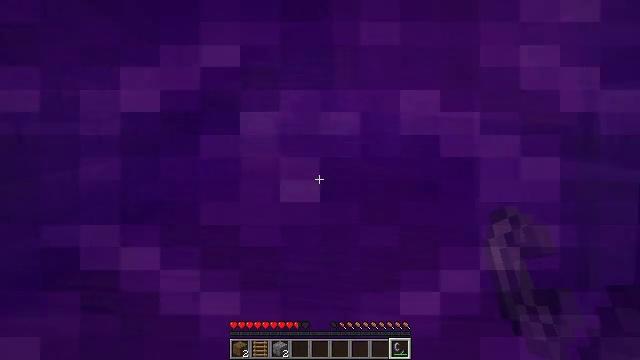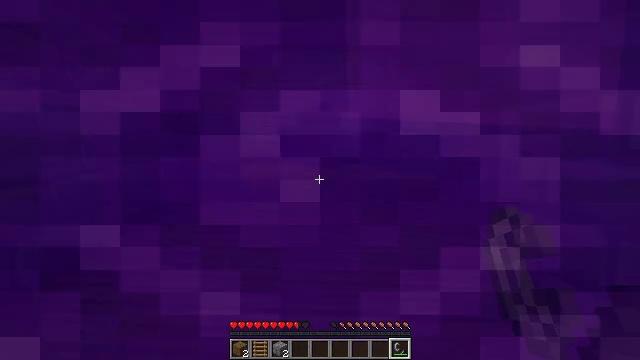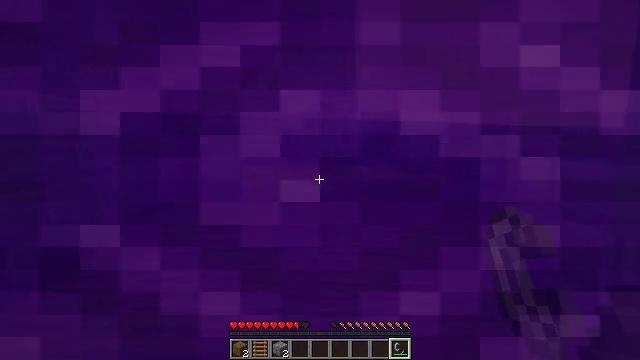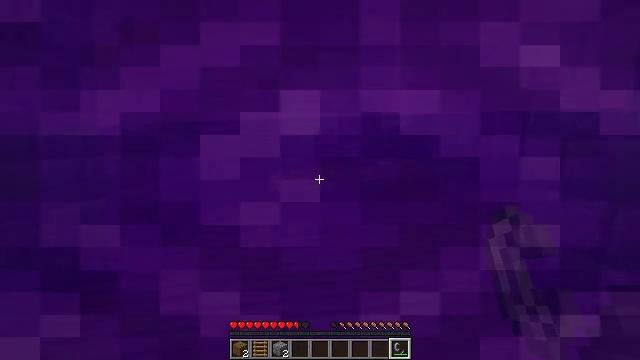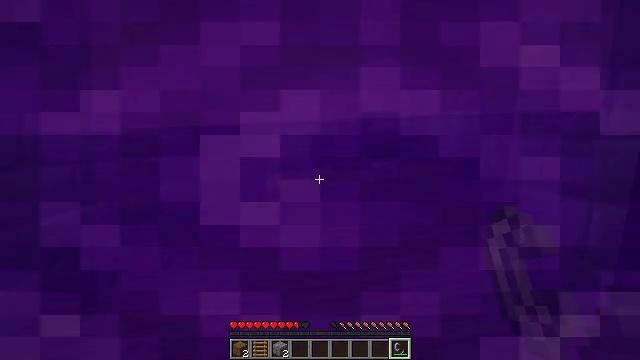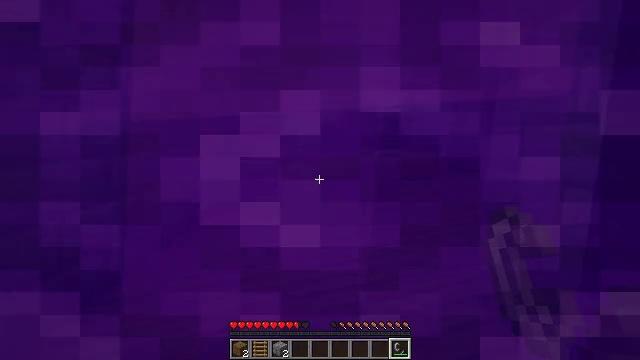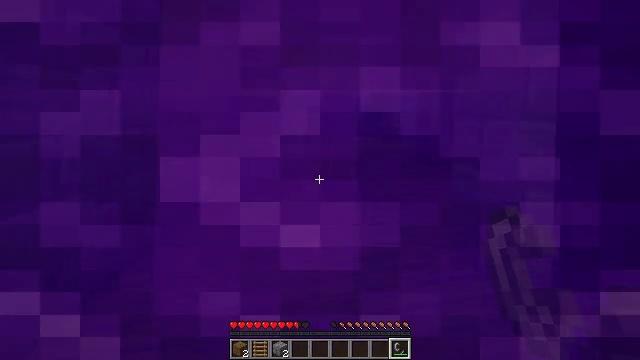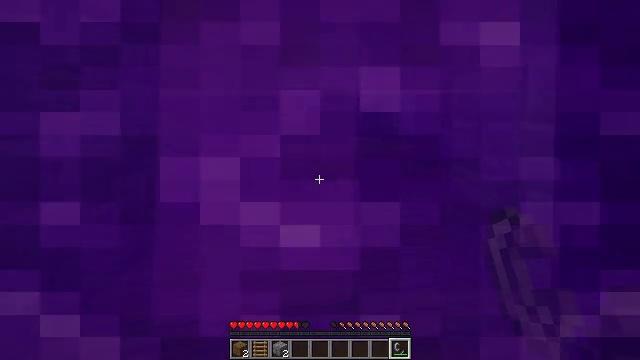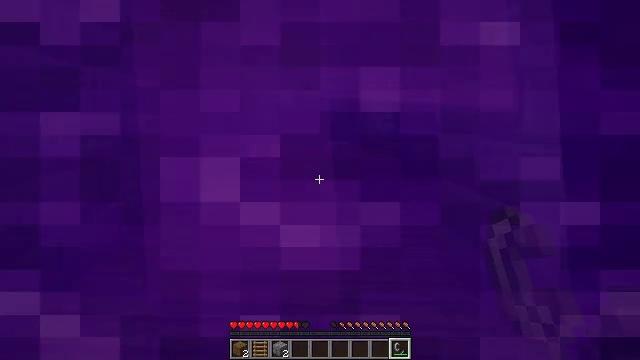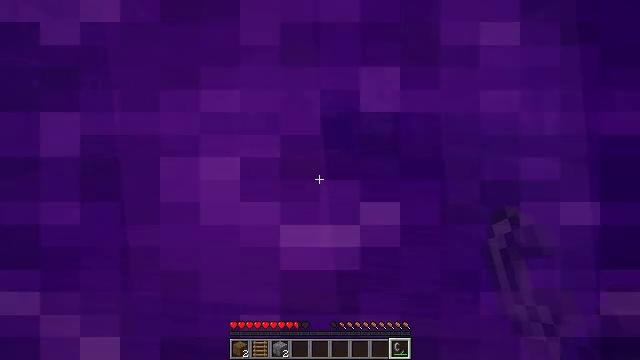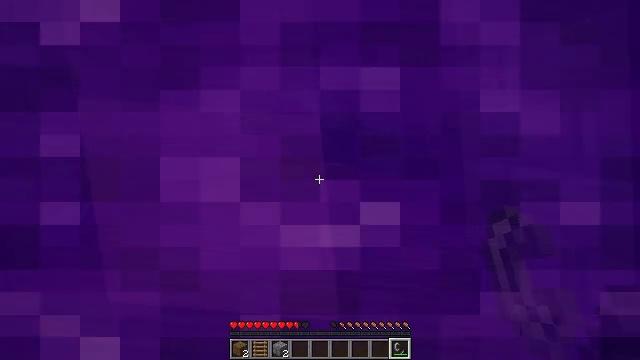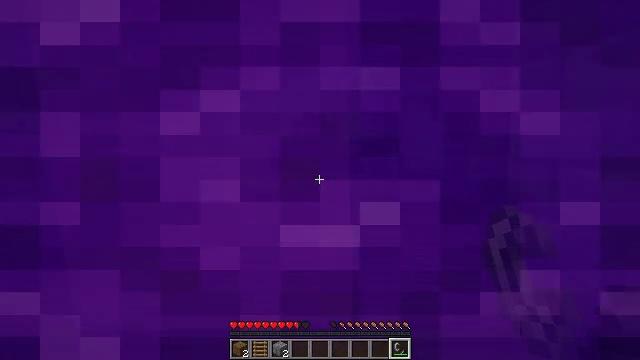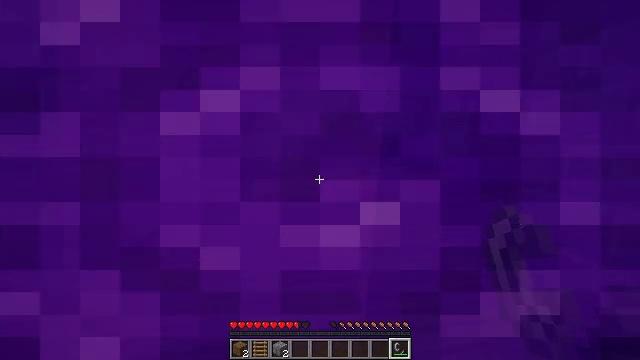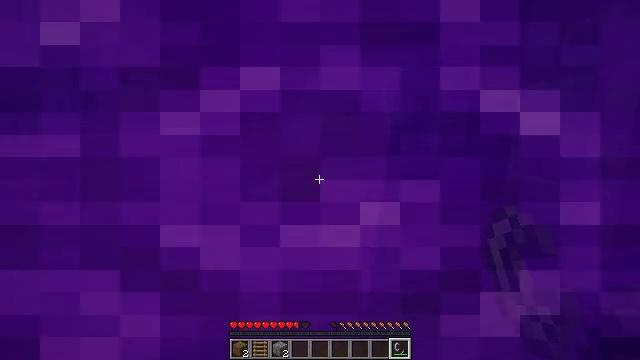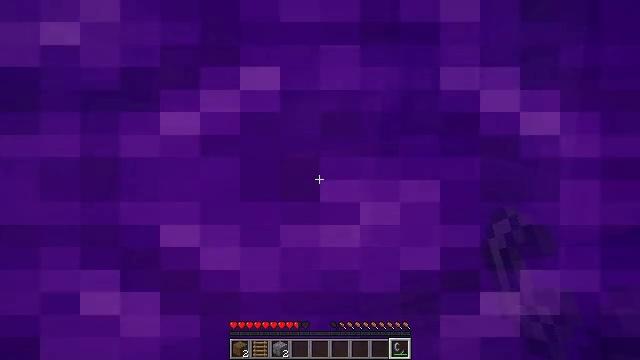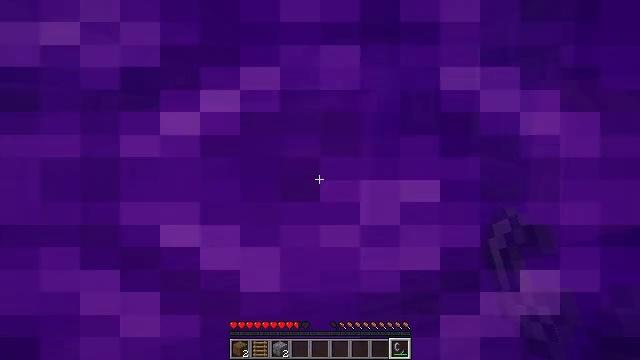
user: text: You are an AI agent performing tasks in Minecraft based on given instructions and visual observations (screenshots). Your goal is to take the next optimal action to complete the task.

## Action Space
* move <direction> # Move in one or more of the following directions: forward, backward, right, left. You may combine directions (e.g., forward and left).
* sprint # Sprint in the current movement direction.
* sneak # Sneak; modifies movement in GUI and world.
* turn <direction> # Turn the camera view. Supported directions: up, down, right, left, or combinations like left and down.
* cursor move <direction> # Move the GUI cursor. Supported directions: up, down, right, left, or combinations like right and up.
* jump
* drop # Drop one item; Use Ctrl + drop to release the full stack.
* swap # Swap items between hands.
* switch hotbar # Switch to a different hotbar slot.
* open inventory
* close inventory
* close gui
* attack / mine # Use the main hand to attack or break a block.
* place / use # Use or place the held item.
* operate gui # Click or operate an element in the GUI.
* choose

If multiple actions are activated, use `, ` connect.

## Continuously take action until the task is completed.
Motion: motion action
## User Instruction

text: Attack the soul fire to put it out.
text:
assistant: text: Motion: no_op
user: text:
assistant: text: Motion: no_op
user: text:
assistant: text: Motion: no_op
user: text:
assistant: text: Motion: turn right and up
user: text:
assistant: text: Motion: no_op
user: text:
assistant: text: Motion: no_op
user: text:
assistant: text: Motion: no_op
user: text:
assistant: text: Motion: no_op
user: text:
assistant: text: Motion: no_op
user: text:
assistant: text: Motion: no_op
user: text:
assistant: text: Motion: no_op
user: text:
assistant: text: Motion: no_op
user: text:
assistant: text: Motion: no_op
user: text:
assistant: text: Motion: no_op
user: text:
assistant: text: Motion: no_op
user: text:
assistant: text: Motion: no_op
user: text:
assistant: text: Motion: no_op
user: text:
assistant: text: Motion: no_op
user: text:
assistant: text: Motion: no_op
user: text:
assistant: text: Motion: no_op
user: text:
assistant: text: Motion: no_op
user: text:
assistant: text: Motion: no_op
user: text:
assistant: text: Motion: no_op
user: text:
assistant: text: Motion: no_op
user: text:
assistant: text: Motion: no_op
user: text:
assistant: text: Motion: no_op
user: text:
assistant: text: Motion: no_op
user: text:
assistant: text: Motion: no_op
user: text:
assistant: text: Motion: no_op
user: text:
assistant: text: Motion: no_op